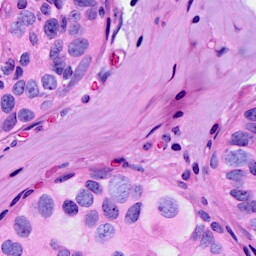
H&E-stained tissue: Breast